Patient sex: F
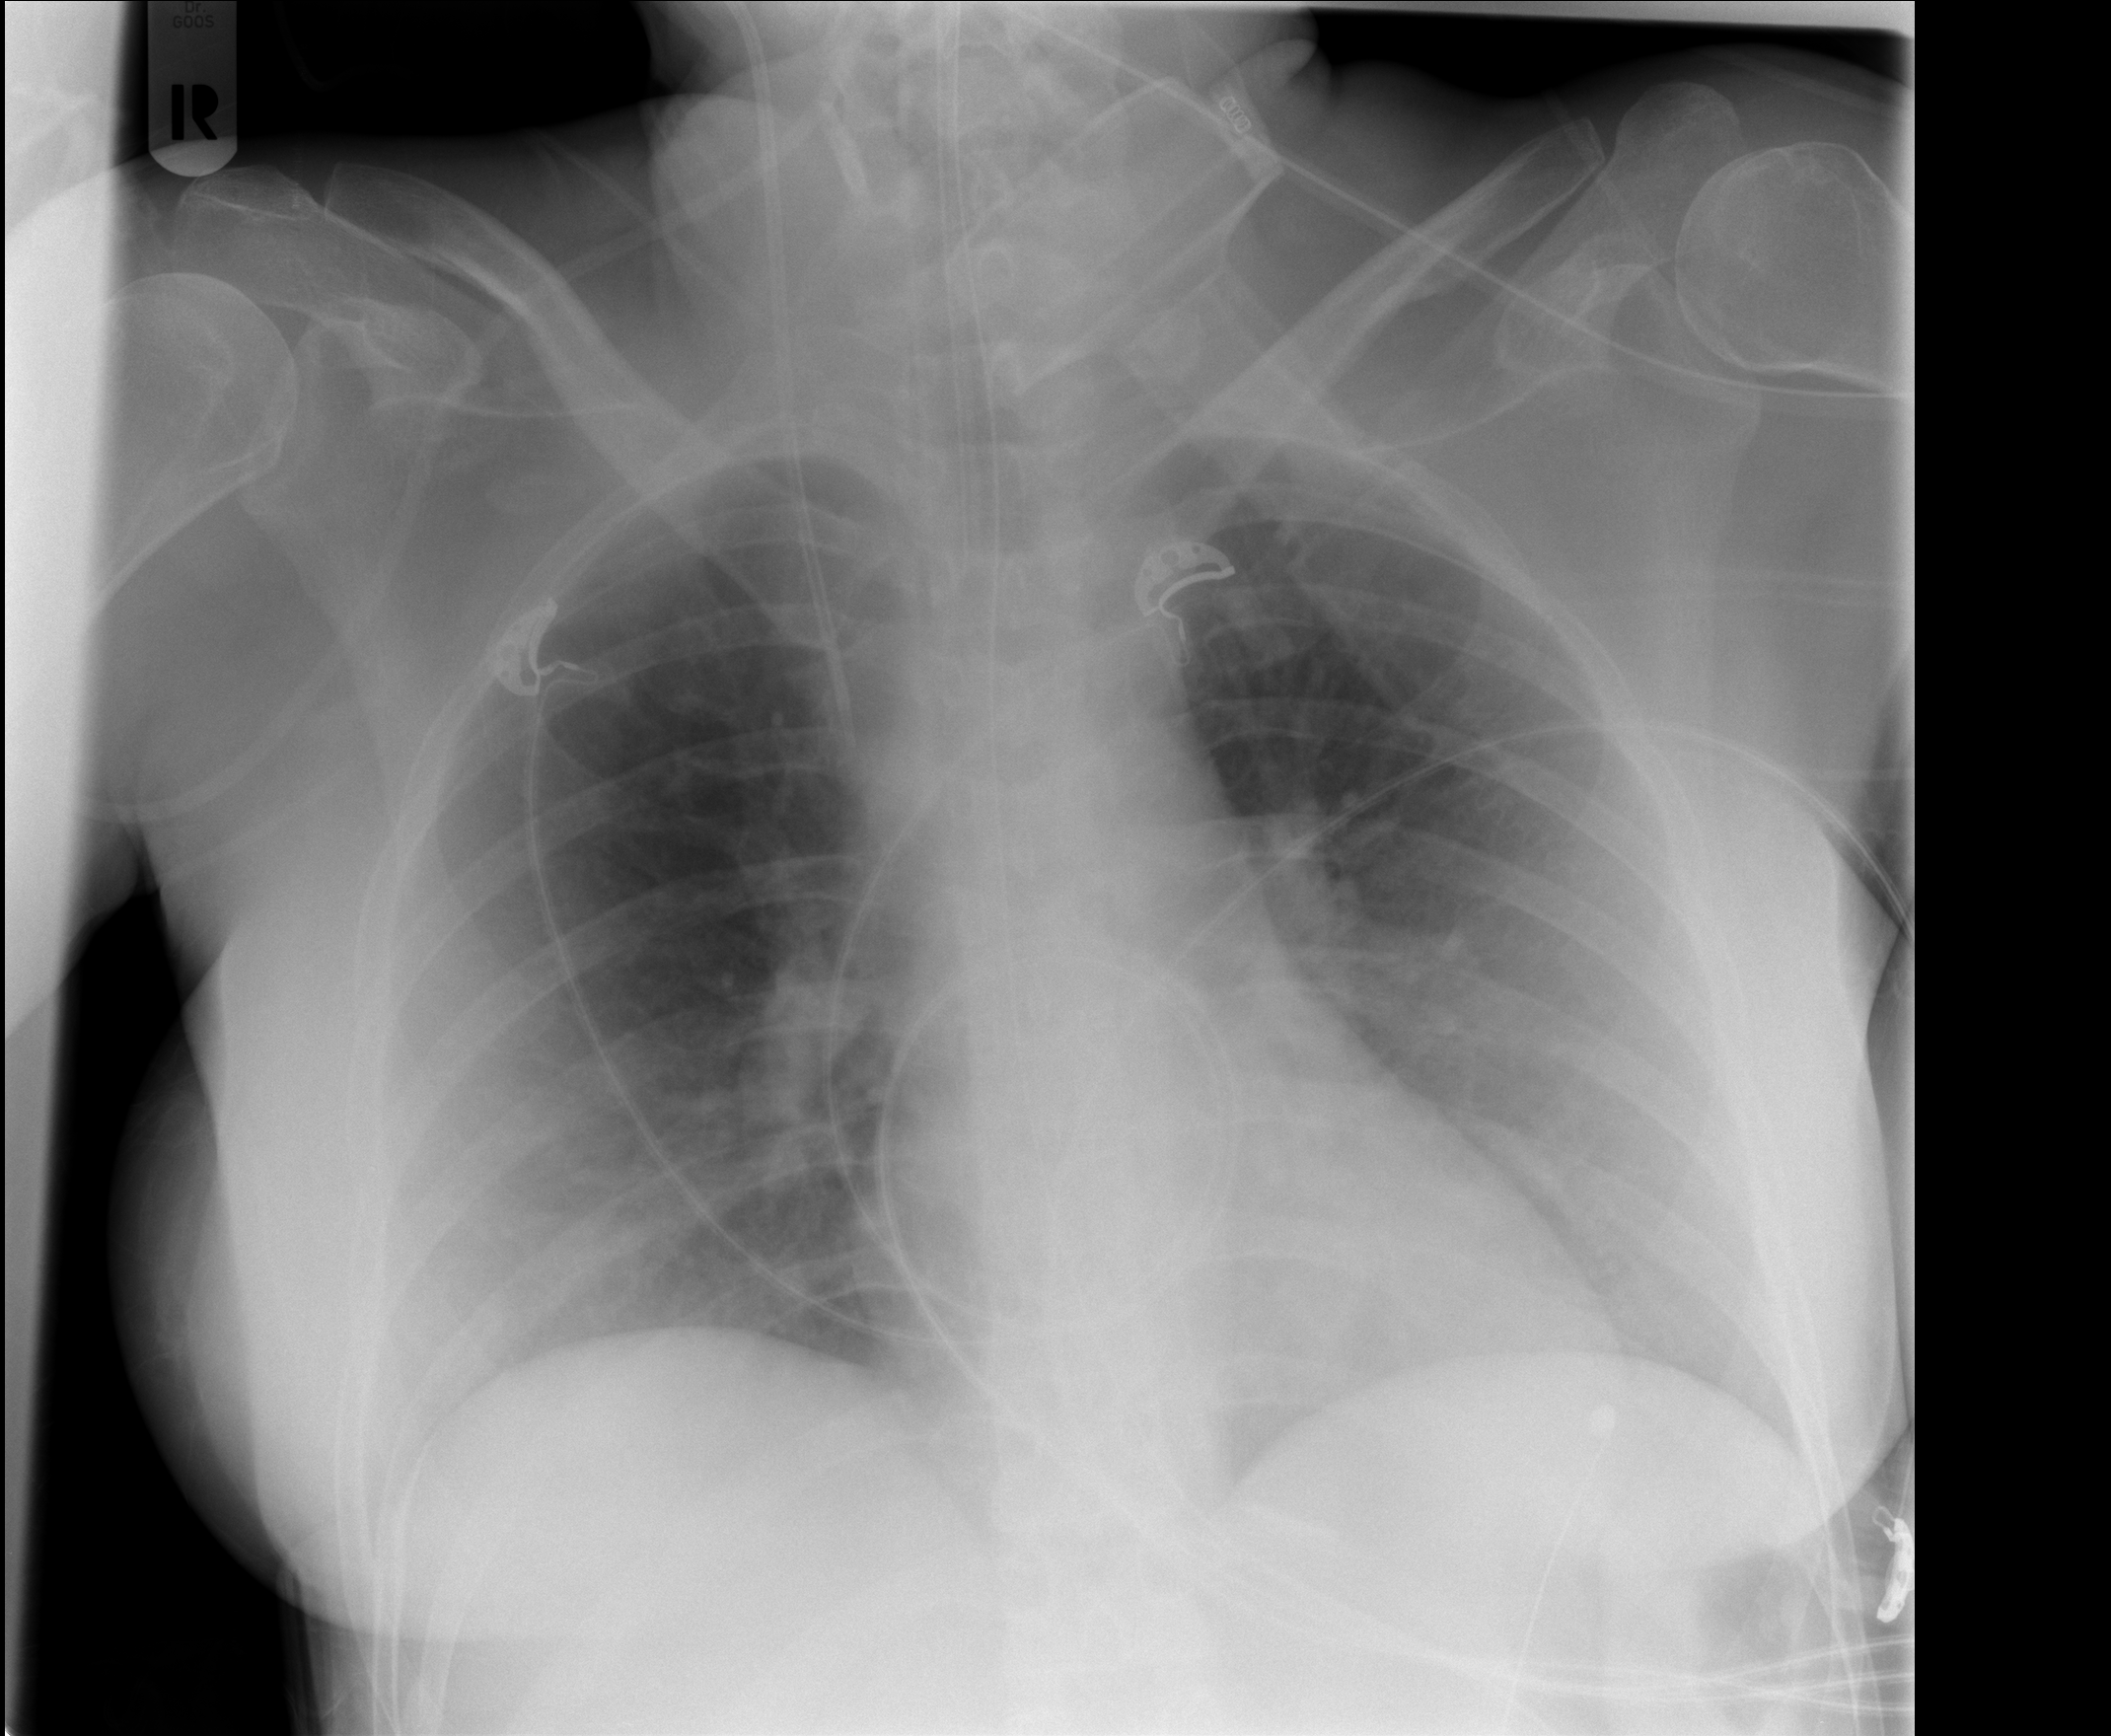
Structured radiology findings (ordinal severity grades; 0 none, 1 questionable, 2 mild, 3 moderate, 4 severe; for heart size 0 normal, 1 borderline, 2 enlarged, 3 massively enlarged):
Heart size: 0
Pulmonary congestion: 0
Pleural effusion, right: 1
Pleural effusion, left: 0
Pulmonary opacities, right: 0
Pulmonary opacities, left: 0
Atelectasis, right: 0
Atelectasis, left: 0